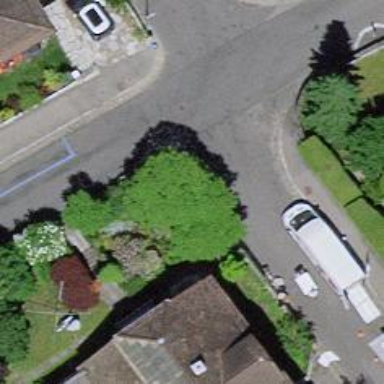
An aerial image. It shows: Residential road with asphalt surface. There is sidewalk on the left side.